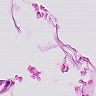
Metastatic tissue present: no